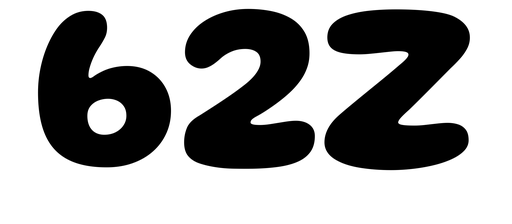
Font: Gluten_Bold